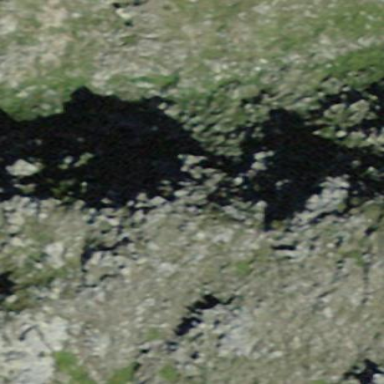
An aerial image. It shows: Landscape of bare rock.